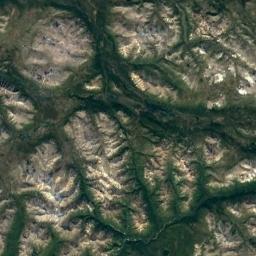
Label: mountain